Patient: sex F, age 41
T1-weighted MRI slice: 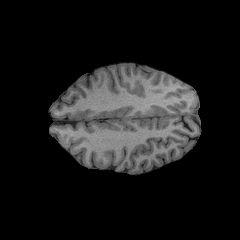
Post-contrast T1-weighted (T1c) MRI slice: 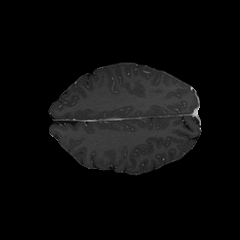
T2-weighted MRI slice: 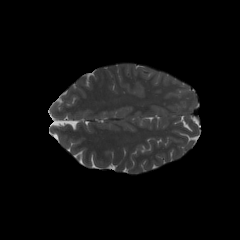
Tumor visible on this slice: no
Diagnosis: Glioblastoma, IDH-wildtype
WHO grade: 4